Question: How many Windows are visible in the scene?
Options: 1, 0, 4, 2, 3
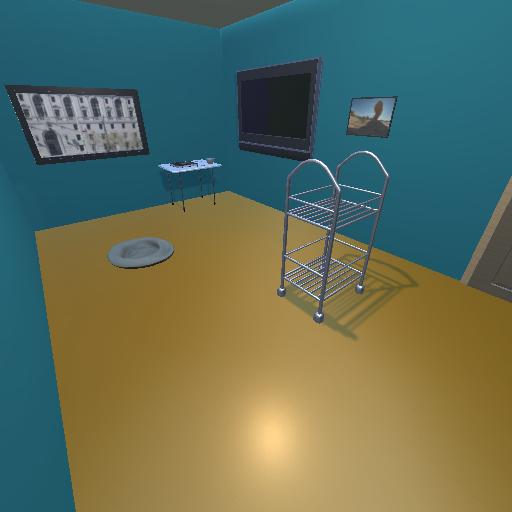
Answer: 1